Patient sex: M
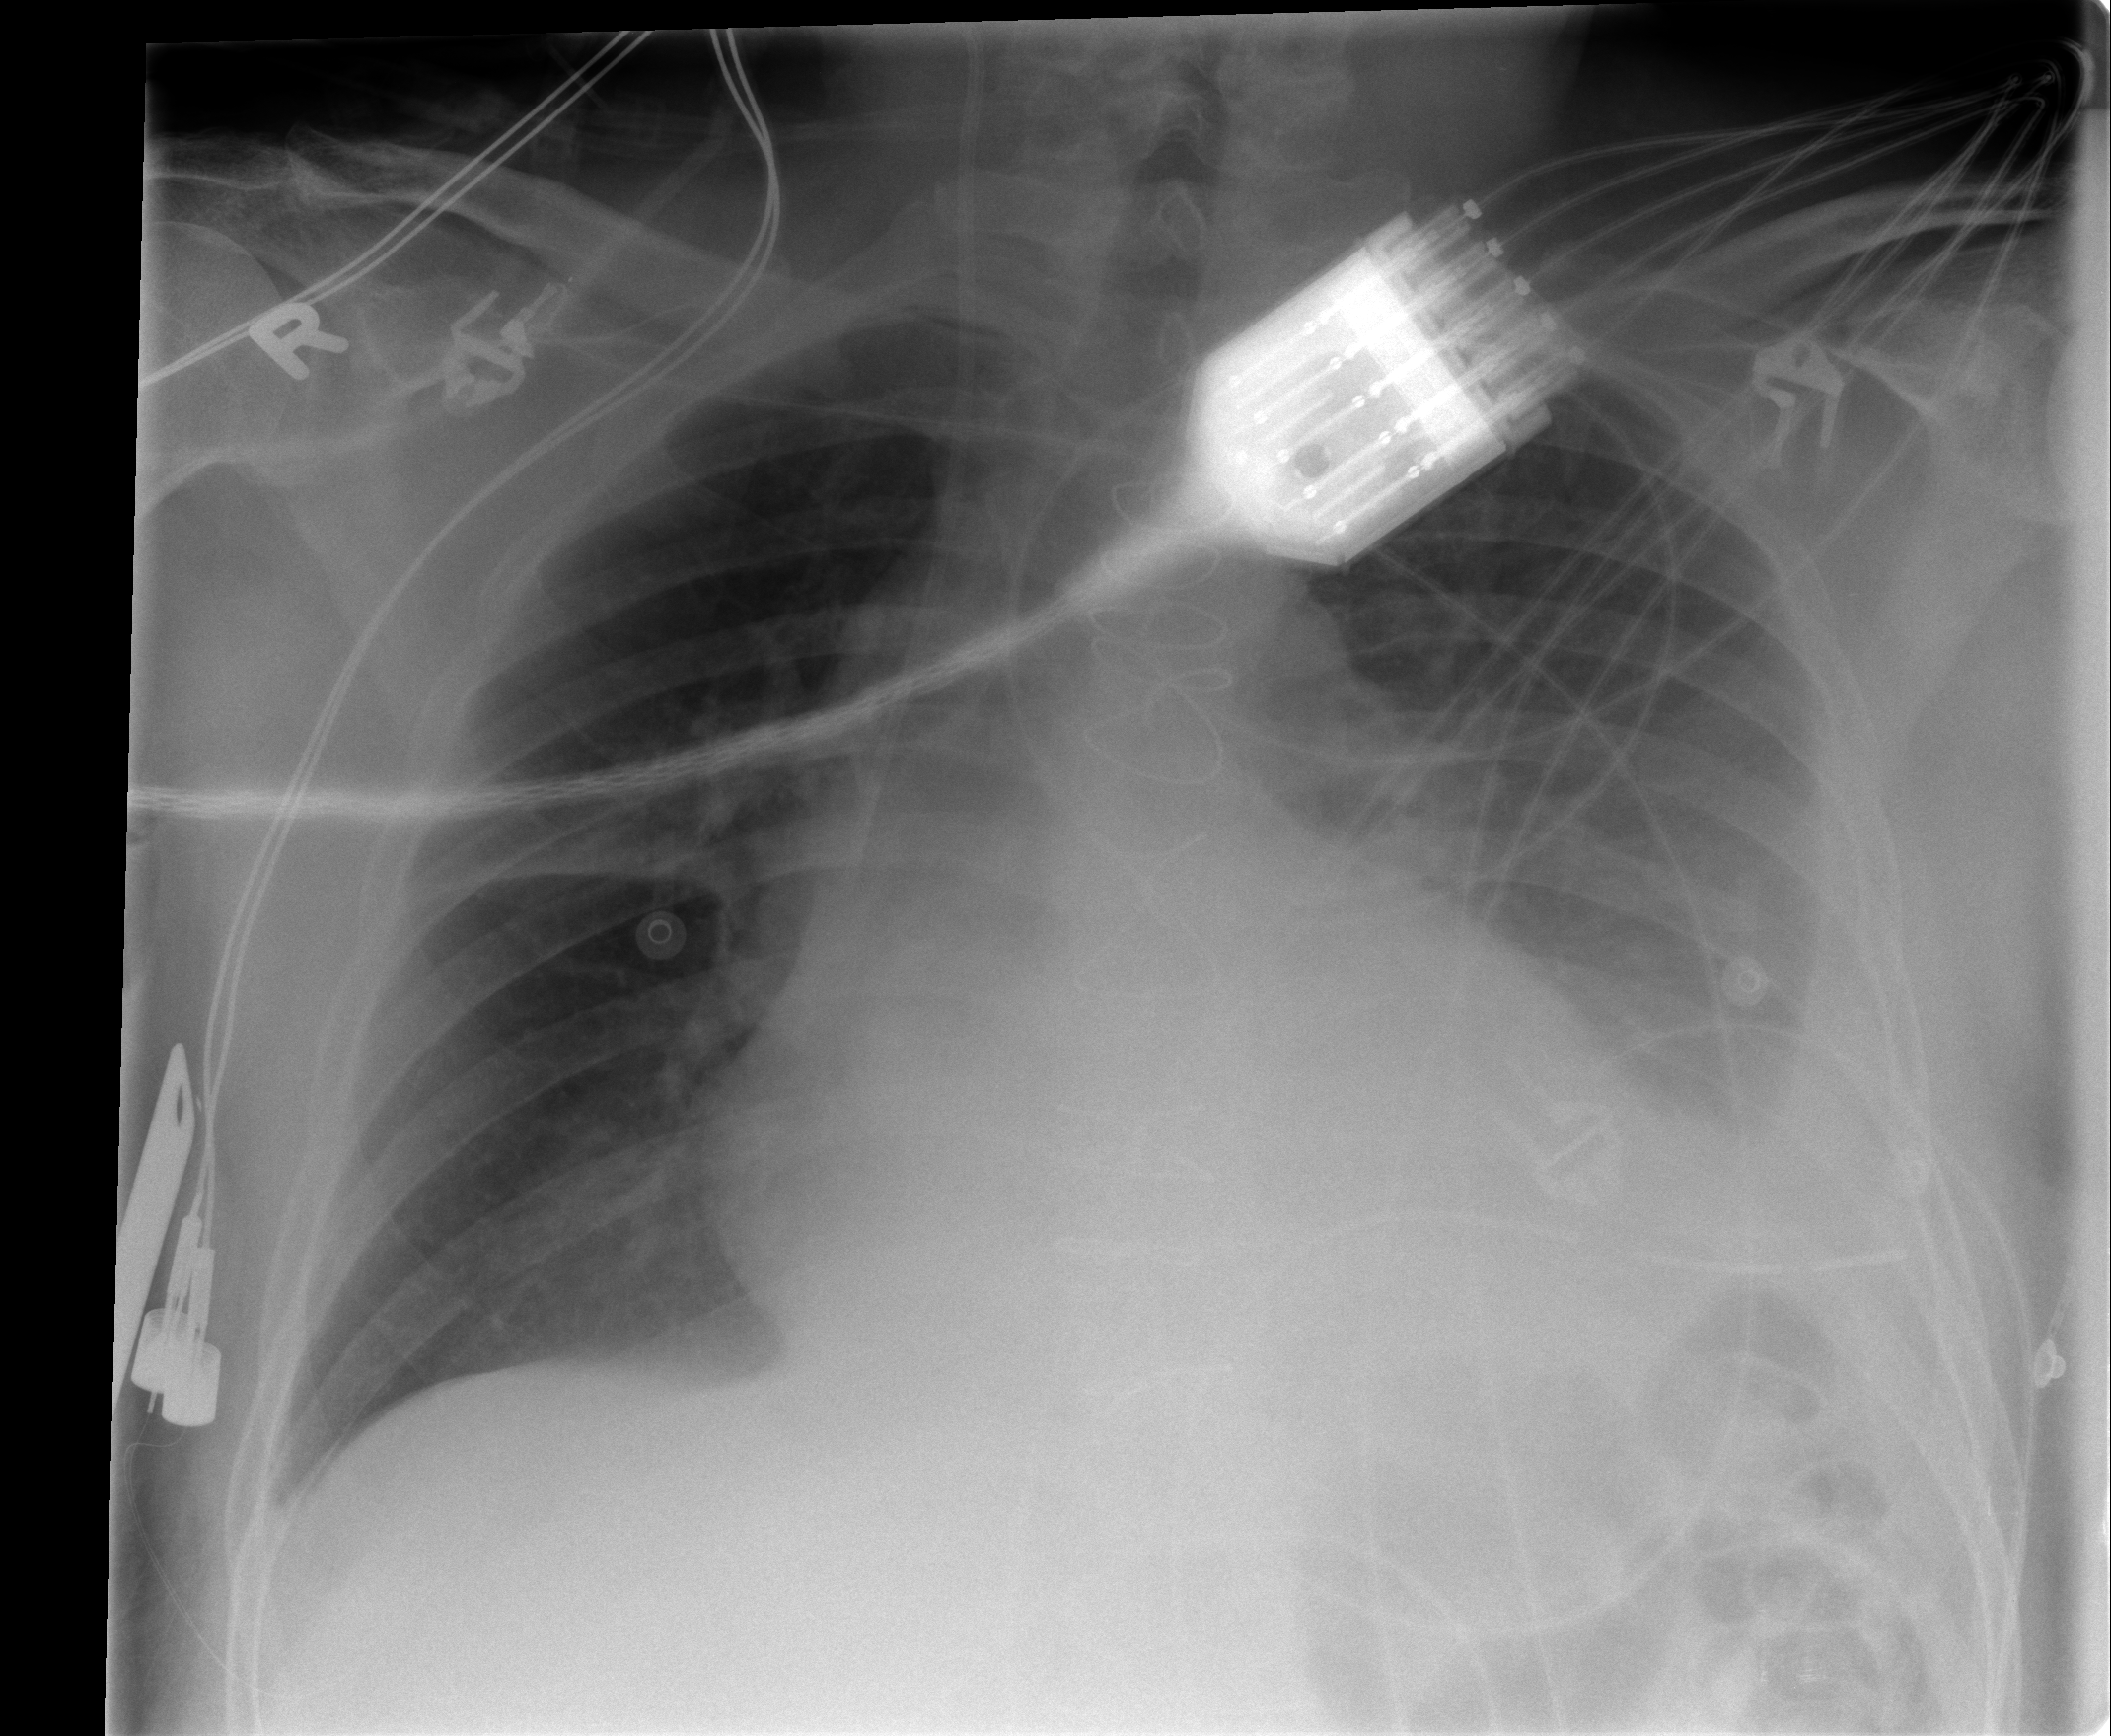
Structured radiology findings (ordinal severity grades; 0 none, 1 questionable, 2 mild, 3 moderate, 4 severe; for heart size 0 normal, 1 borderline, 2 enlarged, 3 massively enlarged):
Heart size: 2
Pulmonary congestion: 1
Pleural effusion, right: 0
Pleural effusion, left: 3
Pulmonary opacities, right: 0
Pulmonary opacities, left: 0
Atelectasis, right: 2
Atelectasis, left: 3